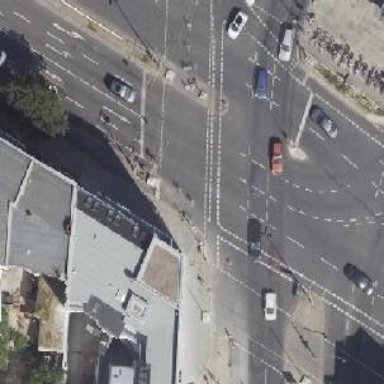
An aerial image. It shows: Road crossing with traffic signals.